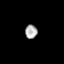
Tissue: prostate
Cell type: T cells
Senescence score: 0.6982
Nuclear area (px): 164
Mean DAPI intensity: 173.177